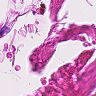
Metastatic tissue present: no